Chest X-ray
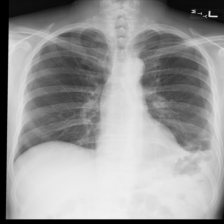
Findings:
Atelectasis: positive
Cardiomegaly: negative
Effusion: positive
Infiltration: negative
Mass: positive
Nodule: positive
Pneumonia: negative
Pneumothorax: negative
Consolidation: positive
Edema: negative
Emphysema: negative
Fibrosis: negative
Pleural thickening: negative
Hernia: negative